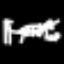
Label: leaf